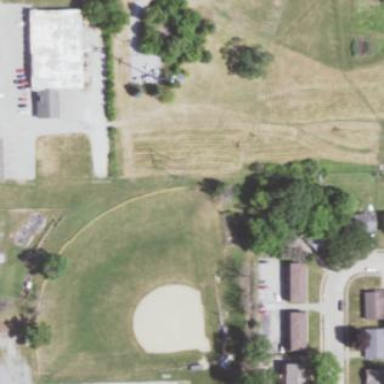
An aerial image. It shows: Baseball pitch for leisure land activities.